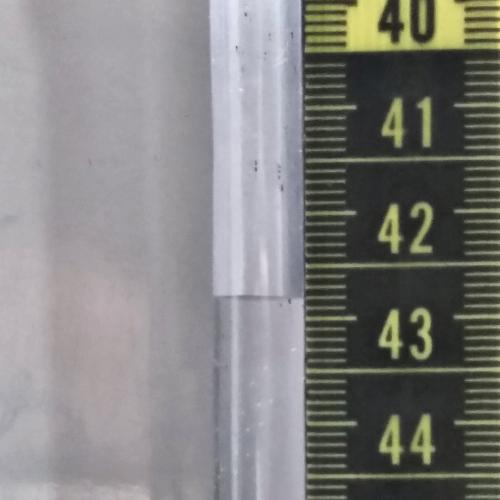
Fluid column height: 42.8 cm